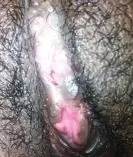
The vulva on 7th post operative day. Well separated (defibulated) & healed labial wound edges.
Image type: medical_photograph (skin_photograph)